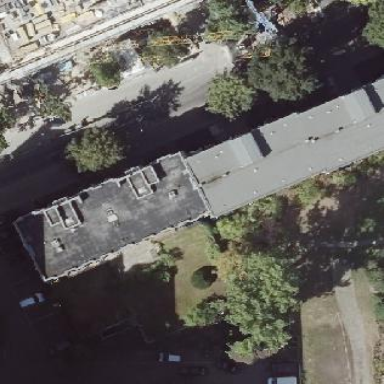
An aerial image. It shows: Apartment building with flat roof.